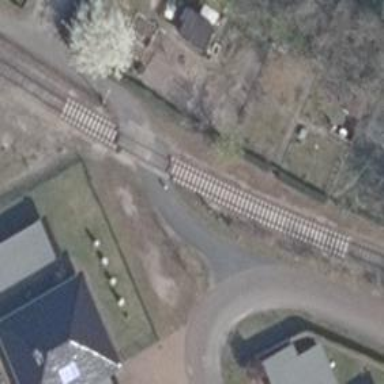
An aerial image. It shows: Railway level crossing.